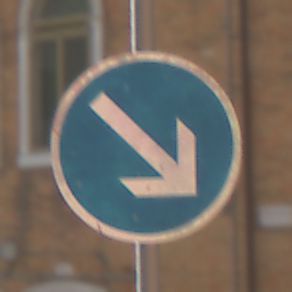
Verkehrszeichen: VorgeschriebeneVorbeifahrtRechts
Umgebung: Outdoor, Urban
Tageszeit: MorningAfternoon
Wetter: Clear
Licht: Natural
Jahreszeit: NotSpecified
Kontrast: HighContrast